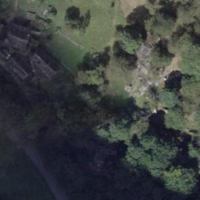
EUNIS habitat code: 23
Species observed at this site:
Lysimachia punctata